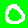
Digit: 0